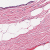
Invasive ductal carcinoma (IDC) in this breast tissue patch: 0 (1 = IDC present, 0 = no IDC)